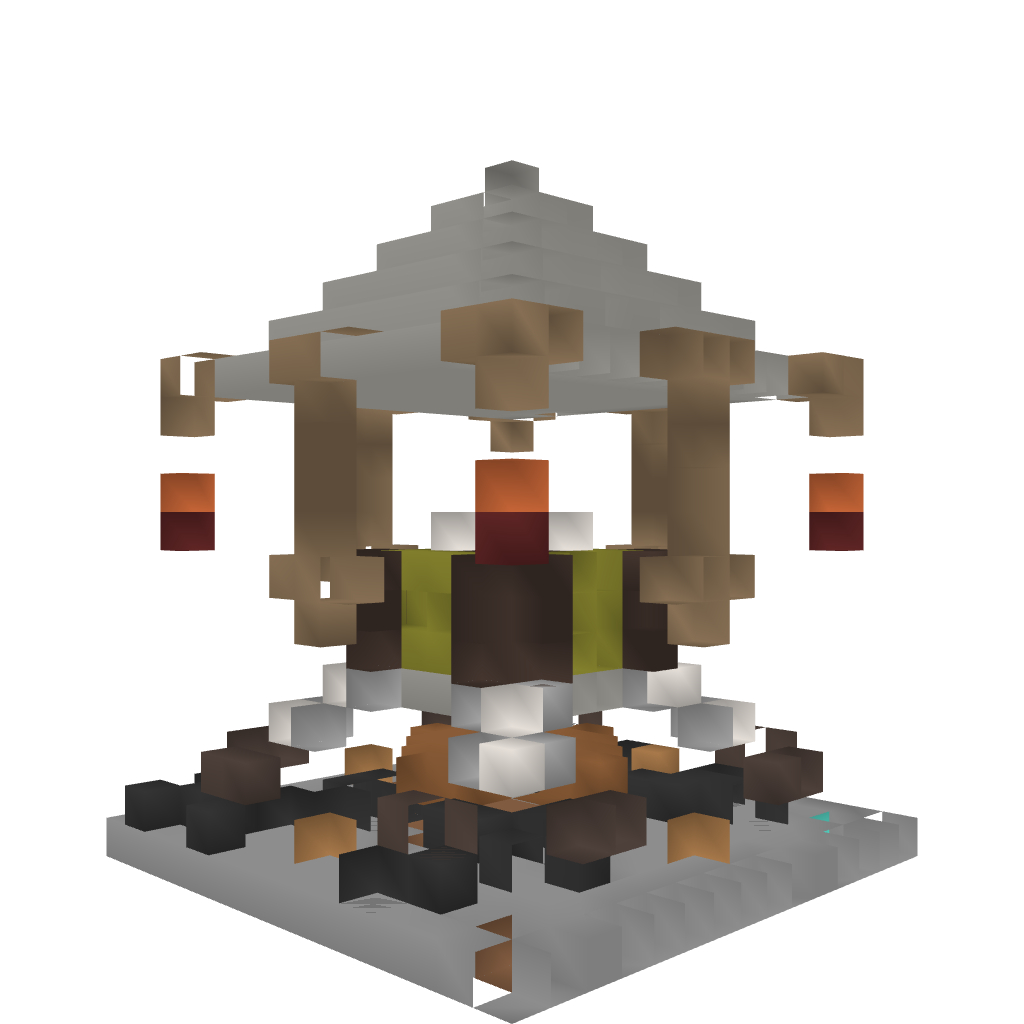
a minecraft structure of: Enchantment Nexus